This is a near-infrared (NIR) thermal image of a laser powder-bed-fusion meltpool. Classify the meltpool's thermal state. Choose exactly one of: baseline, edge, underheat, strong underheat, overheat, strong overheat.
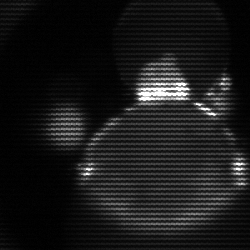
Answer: edge